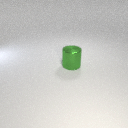
large green metal cylinder